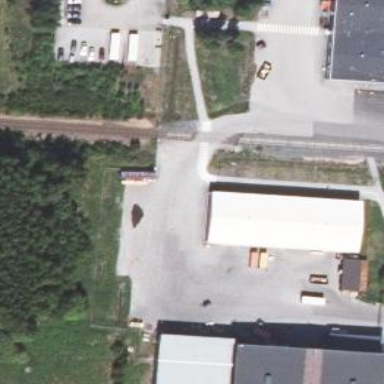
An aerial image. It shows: Rail spur service.